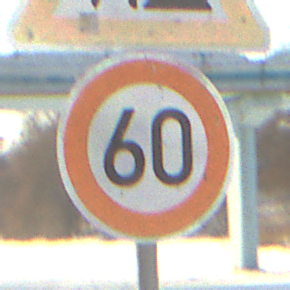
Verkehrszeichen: Geschwindigkeit60
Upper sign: Arbeitsstelle
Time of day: MorningAfternoon
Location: Outdoor (Suburban)
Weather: PartlyCloudy
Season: NotSpecified
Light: Natural